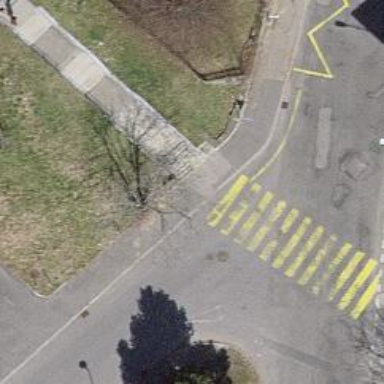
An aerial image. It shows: Zebra crossing on the road.